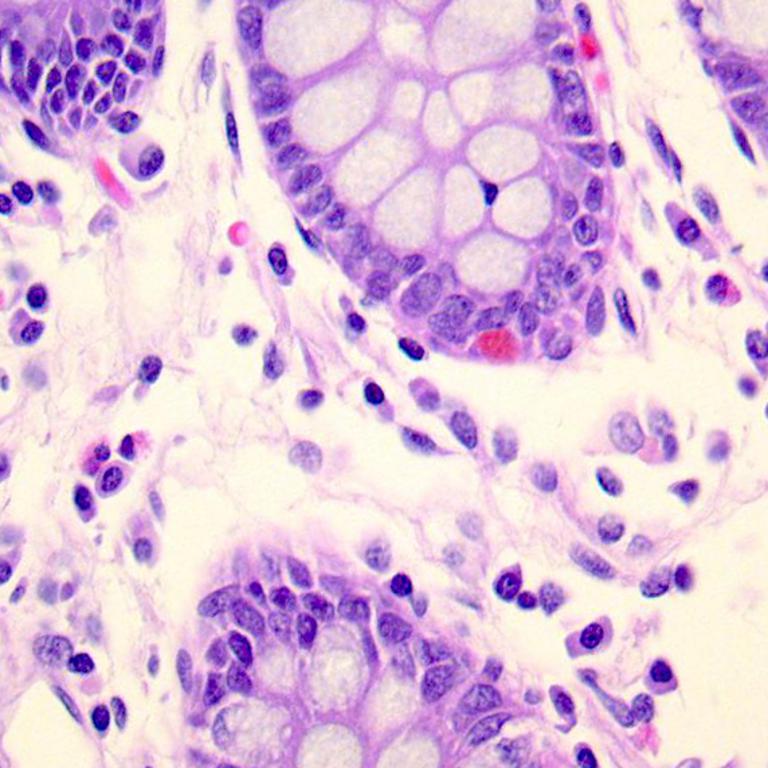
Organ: colon
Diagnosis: benign